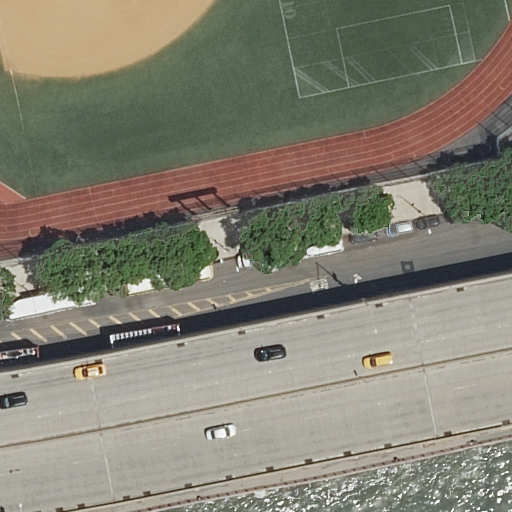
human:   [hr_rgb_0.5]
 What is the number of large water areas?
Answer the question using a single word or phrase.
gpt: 1

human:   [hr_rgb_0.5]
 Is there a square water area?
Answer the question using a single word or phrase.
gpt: no

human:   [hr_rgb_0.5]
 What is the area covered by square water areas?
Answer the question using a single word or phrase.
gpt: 0m2

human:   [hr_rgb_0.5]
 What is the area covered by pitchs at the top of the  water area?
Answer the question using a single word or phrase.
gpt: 2399m2

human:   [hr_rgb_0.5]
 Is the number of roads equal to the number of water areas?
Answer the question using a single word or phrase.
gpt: no

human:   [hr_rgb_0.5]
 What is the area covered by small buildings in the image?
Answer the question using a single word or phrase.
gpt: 0m2

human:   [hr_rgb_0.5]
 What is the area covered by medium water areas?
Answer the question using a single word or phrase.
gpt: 0m2

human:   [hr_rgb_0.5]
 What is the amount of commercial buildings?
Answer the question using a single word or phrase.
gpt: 0

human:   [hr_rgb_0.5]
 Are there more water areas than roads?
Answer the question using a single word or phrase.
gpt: no

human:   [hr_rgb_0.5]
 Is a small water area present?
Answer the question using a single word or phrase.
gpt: no

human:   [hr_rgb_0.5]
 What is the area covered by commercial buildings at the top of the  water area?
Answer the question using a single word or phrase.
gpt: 0m2

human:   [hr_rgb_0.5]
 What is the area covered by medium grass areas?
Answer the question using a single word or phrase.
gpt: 0m2

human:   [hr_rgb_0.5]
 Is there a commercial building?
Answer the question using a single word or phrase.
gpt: no

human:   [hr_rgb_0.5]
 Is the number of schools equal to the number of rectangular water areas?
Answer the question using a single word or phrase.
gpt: yes

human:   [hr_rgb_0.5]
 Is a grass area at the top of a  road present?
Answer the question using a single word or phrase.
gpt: yes

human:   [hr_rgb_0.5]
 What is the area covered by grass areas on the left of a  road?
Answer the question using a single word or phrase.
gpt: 0m2

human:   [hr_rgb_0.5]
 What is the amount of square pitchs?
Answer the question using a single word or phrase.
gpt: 0

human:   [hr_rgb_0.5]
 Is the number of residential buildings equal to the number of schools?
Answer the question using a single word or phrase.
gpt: no

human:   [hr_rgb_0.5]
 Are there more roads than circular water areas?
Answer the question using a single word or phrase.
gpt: yes

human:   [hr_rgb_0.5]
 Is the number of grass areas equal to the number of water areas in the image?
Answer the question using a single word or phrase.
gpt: yes

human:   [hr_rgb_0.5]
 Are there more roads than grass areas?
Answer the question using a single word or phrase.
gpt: yes

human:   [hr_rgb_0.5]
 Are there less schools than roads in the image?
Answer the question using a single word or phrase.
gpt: yes

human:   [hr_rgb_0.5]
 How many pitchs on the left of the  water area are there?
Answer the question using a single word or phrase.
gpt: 1

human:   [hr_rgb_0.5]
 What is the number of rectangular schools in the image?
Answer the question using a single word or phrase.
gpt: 1

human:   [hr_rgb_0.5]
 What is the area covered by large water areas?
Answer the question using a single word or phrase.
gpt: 524m2

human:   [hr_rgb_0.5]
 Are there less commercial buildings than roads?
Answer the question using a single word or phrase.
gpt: yes

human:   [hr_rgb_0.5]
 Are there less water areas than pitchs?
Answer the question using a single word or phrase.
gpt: yes

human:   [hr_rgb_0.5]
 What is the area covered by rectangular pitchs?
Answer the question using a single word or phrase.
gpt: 2399m2

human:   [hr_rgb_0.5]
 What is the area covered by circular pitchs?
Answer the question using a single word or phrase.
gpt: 0m2

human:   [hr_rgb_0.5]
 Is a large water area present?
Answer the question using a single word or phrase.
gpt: yes

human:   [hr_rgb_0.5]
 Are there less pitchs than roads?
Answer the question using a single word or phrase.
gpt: yes

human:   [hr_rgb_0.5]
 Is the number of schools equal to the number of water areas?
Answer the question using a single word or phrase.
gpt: yes

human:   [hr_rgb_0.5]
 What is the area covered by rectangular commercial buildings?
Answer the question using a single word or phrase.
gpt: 0m2

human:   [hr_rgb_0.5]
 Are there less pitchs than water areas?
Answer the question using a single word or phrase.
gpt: no

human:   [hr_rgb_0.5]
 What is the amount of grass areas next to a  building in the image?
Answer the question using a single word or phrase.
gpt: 0

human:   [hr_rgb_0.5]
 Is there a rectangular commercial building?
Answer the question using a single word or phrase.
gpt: no